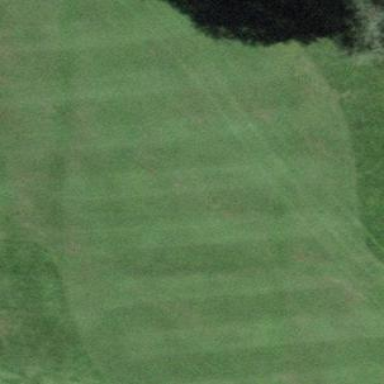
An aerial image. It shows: Grassy area designated as golf fairway.